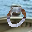
Label: 0